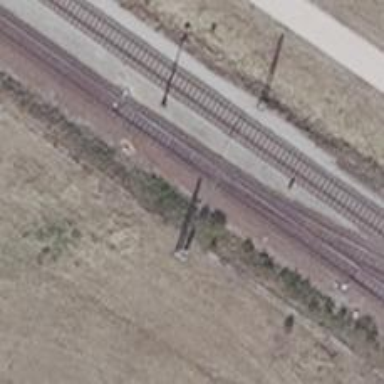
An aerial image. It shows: Railway switch.